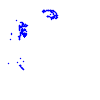
Particle: pion